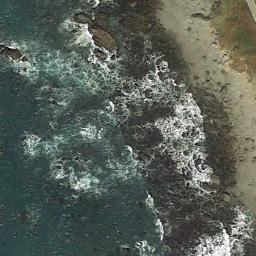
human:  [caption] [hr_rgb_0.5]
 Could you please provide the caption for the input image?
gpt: Blue water and reef and beach .

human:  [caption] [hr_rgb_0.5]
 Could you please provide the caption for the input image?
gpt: There are people playing near the beach .

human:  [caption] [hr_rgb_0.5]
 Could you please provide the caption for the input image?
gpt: The type of beach is rocky coast and the beach has some marine stacks .

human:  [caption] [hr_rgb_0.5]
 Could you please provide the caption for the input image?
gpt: The huge waves beat against the rocks .

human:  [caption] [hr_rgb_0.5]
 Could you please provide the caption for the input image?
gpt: Many stones of different sizes are on the beach .